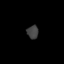
Tissue: lung
Cell type: Myeloid cells
Senescence score: 0.5797
Nuclear area (px): 151
Mean DAPI intensity: 64.139